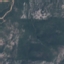
Label: HerbaceousVegetation